Field crop: maize
Growth stage: 2
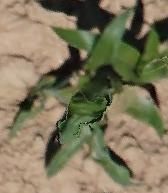
Species: maize